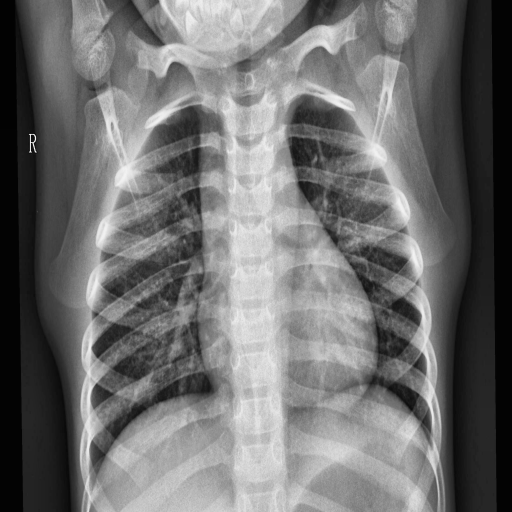
Finding: NORMAL